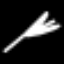
Label: fork